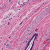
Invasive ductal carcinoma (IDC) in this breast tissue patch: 0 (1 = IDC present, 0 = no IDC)